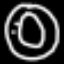
Label: donut